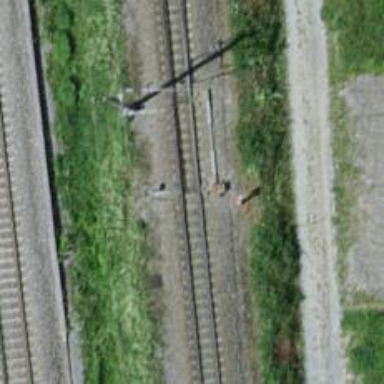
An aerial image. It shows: Railway switch.